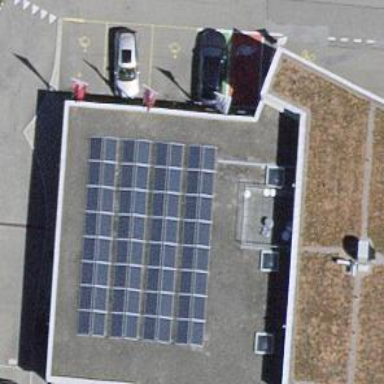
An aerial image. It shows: Building designated for bicycle parking.